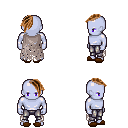
a pixel art fantasy rpg character, male body template, dark elf, purple skin, gray tattered cape, metal pants, brown long mohawk hairstyle, brown slippers, four views (front, back, left, right), 2x2 character sprite sheet, small pixel art, hard edges, no anti-aliasing